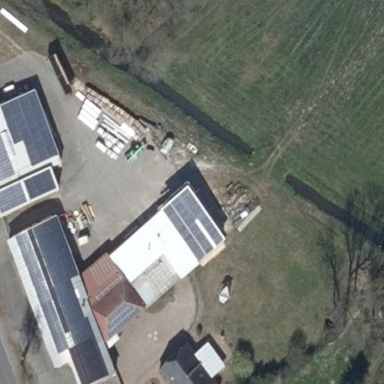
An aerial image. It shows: Solar photovoltaic panel generating electricity. It is small installation located on building.